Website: lowes
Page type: payment
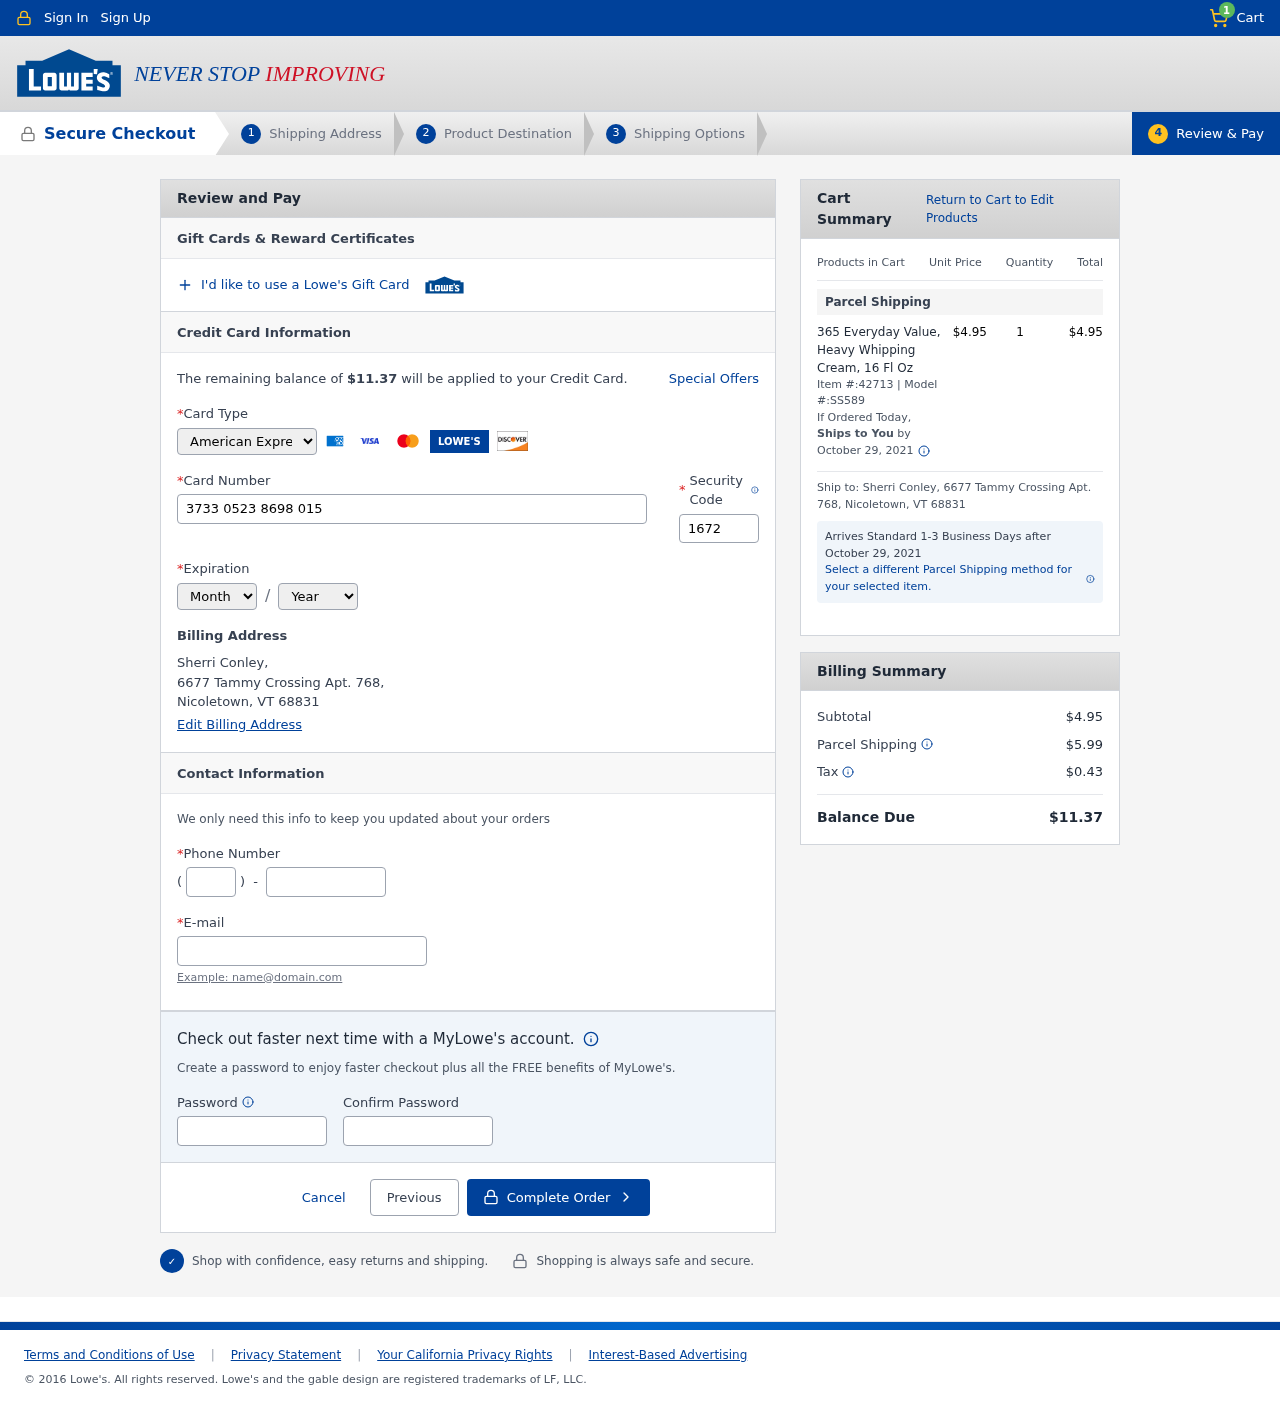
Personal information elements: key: PII_CARD_CVV
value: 1672
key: PII_CARD_EXPIRY_MONTH
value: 09
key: PII_CARD_EXPIRY_YEAR
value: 29
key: PII_CARD_NUMBER
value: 3733 0523 8698 015
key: PII_CARD_TYPE
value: American Express
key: PII_CITY_STATE_ZIP
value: Nicoletown, VT 68831
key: PII_EMAIL
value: sherri_conley@hotmail.com
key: PII_FULLNAME
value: Sherri Conley,
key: PII_PHONE
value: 3624255743
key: PII_PHONE_AREA
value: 362
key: PII_STREET
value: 6677 Tammy Crossing Apt. 768
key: PII_STREET
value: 6677 Tammy Crossing Apt. 768,
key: PII_FULLNAME2
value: Sherri Conley
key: PII_CITY
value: Nicoletown
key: PII_STATE_ABBR
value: VT
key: PII_POSTCODE
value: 68831
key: PII_POSTCODE_FULL
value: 68831
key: PII_CITY_STATE
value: Nicoletown, VT
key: PII_POSTCODE_NUMERIC
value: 68831
Product elements: key: PRODUCT1_NAME
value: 365 Everyday Value, Heavy Whipping Cream, 16 Fl Oz
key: PRODUCT1_PRICE
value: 4.95
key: PRODUCT1_QUANTITY
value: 1
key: PRODUCT1_ITEM
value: Item #:42713
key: PRODUCT1_MODEL
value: Model #:SS589
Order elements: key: ORDER_NUM_ITEMS
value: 1
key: ORDER_TOTAL
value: $11.37
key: ORDER_SHIPPING_DATE
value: October 29, 2021
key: ORDER_SUBTOTAL
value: $4.95
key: ORDER_SHIPPING_DATE2
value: October 29, 2021
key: ORDER_SHIPPING_COST
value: $5.99
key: ORDER_TAX
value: $0.43